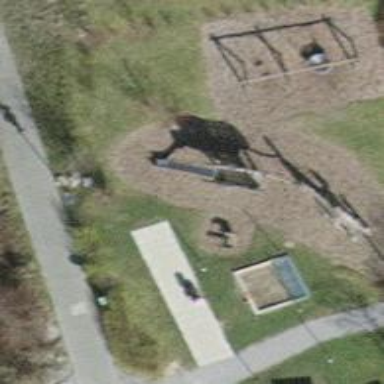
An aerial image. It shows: Playground area for leisure land.